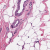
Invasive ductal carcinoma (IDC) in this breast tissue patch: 0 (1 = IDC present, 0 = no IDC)